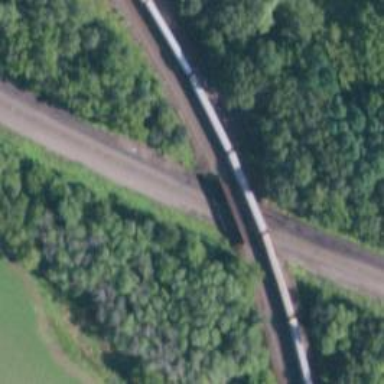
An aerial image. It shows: Railway bridge.